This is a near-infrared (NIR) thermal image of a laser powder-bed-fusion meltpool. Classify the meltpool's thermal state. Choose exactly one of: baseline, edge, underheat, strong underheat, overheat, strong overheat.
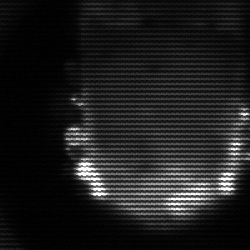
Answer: baseline